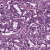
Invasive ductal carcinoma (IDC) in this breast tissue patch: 1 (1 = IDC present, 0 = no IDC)